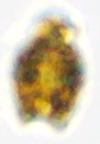
Label: Akashiwo